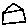
Label: house